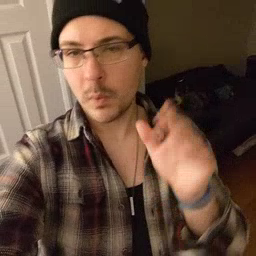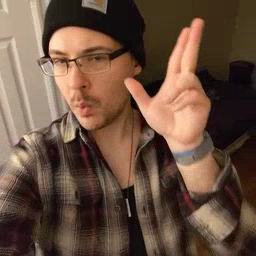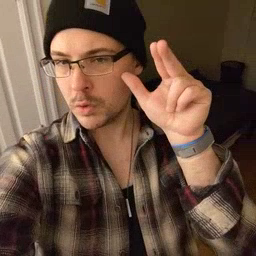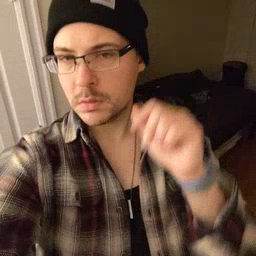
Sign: horse